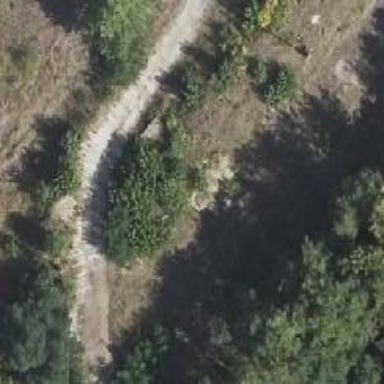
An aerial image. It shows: Abandoned railway siding with one track. This historic railway has been out of service.